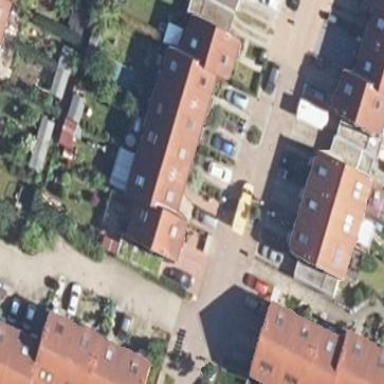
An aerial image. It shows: Terrace-style building with gabled roof.